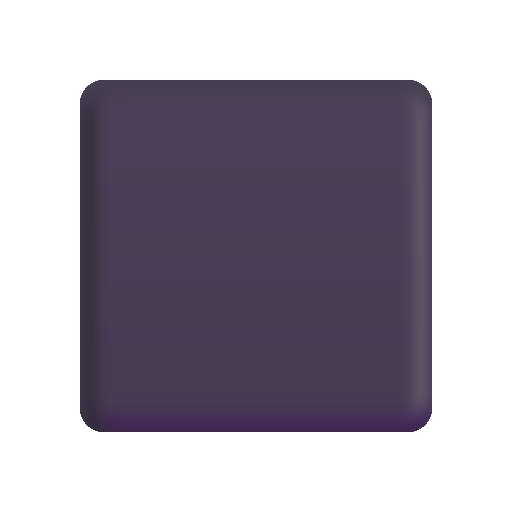
black  square color